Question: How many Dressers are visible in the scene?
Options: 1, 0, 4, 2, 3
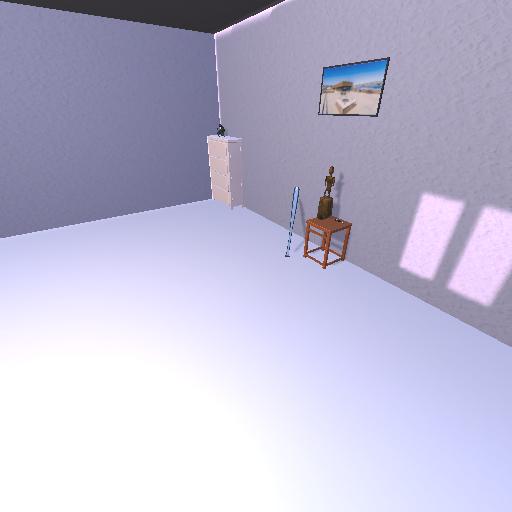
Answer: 1